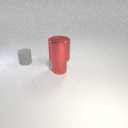
small red metal cylinder below large red metal cylinder